Question: I made a captcha field type that show captcha images to users.
I want to check if user is correct or not on my custom field type (self validation on custom field).
My field type:
'''
<?php
namespace CS\CommonBundle\Form\Type;
use Symfony\Component\Form\AbstractType;
use Symfony\Component\OptionsResolver\OptionsResolverInterface;
class CaptchaType extends AbstractType
{
public function setDefaultOptions(OptionsResolverInterface $resolver)
{
$resolver->setDefaults(array('mapped' => false));
}
public function getParent()
{
return 'text';
}
public function getName()
{
return 'captcha';
}
}
'''
My service:
'''
cs_common.form.type.captcha:
class: CS\CommonBundle\Form\Type\CaptchaType
tags:
- { name: form.type, alias: captcha }
'''
This works fine when we call from any form type.

Now i have to validate the form data is matching with session captcha value in my custom field type.
How can i do this?
Thank you!
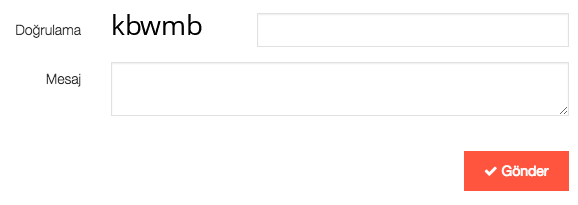
Answer: Complete Solution:
'''
<?php
namespace CS\CommonBundle\Form\Type;
use Symfony\Component\Form\AbstractType;
use Symfony\Component\Form\FormError;
use Symfony\Component\HttpFoundation\Session\Session;
use Symfony\Component\OptionsResolver\OptionsResolverInterface;
use Symfony\Component\Form\FormBuilderInterface;
use Symfony\Component\Form\FormEvents;
use Symfony\Component\Form\FormEvent;
class CaptchaType extends AbstractType
{
private $session;
public function __construct(Session $session)
{
$this->session = $session;
}
public function buildForm(FormBuilderInterface $builder, array $options)
{
$builder->addEventListener(FormEvents::POST_SUBMIT, function (FormEvent $event) {
$form = $event->getForm();
$captcha_value = $form->getData();
if($captcha_value !== $this->session->get('captcha')) {
$form->addError(new FormError('Dogrulama Kodu Yanlis!'));
}
});
}
public function setDefaultOptions(OptionsResolverInterface $resolver)
{
$resolver->setDefaults(array('mapped' => false));
}
public function getParent()
{
return 'text';
}
public function getName()
{
return 'captcha';
}
}
'''
Don't forget to update service:
'''
cs_common.form.type.captcha:
class: CS\CommonBundle\Form\Type\CaptchaType
arguments:
session: "@session"
tags:
- { name: form.type, alias: captcha }
'''